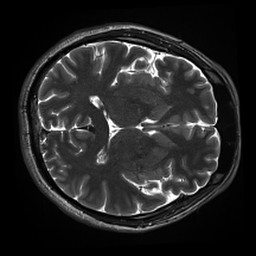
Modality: inplaneT2
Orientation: axial
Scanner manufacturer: siemens
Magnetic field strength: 3 T
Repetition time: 11 s
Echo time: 0.059 s